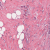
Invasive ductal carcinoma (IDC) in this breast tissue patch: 0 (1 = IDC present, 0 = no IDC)